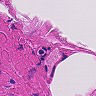
Metastatic tissue present: no